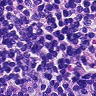
Metastatic tissue present: no